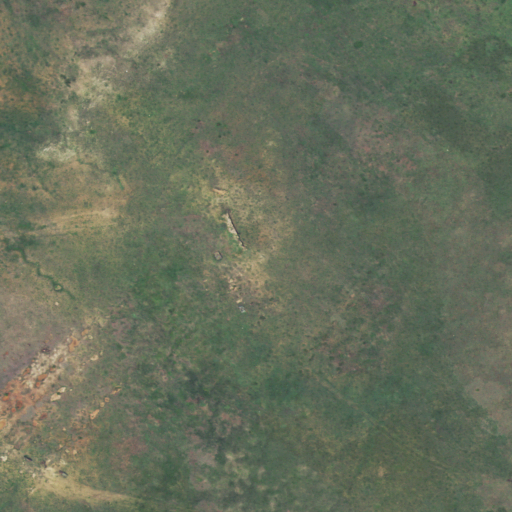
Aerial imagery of mountain in Oklahoma named Buzzard Hill containing grassland, shrub, and open development